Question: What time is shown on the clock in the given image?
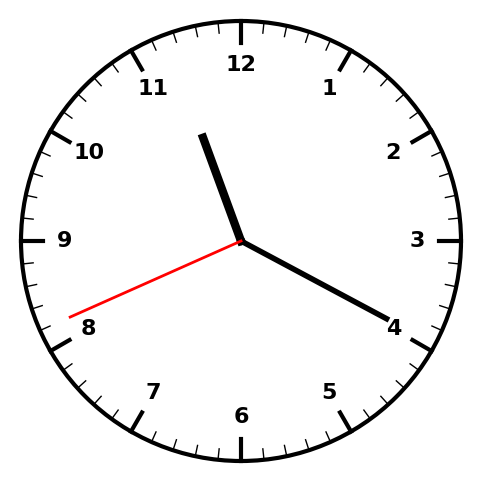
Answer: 11:19:41